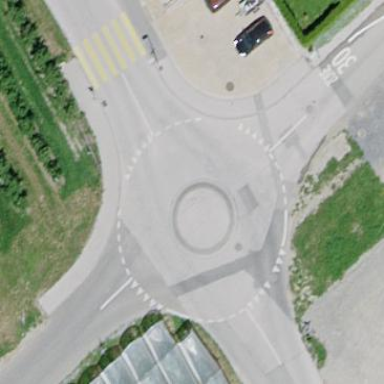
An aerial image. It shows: Roundabout on residential road.